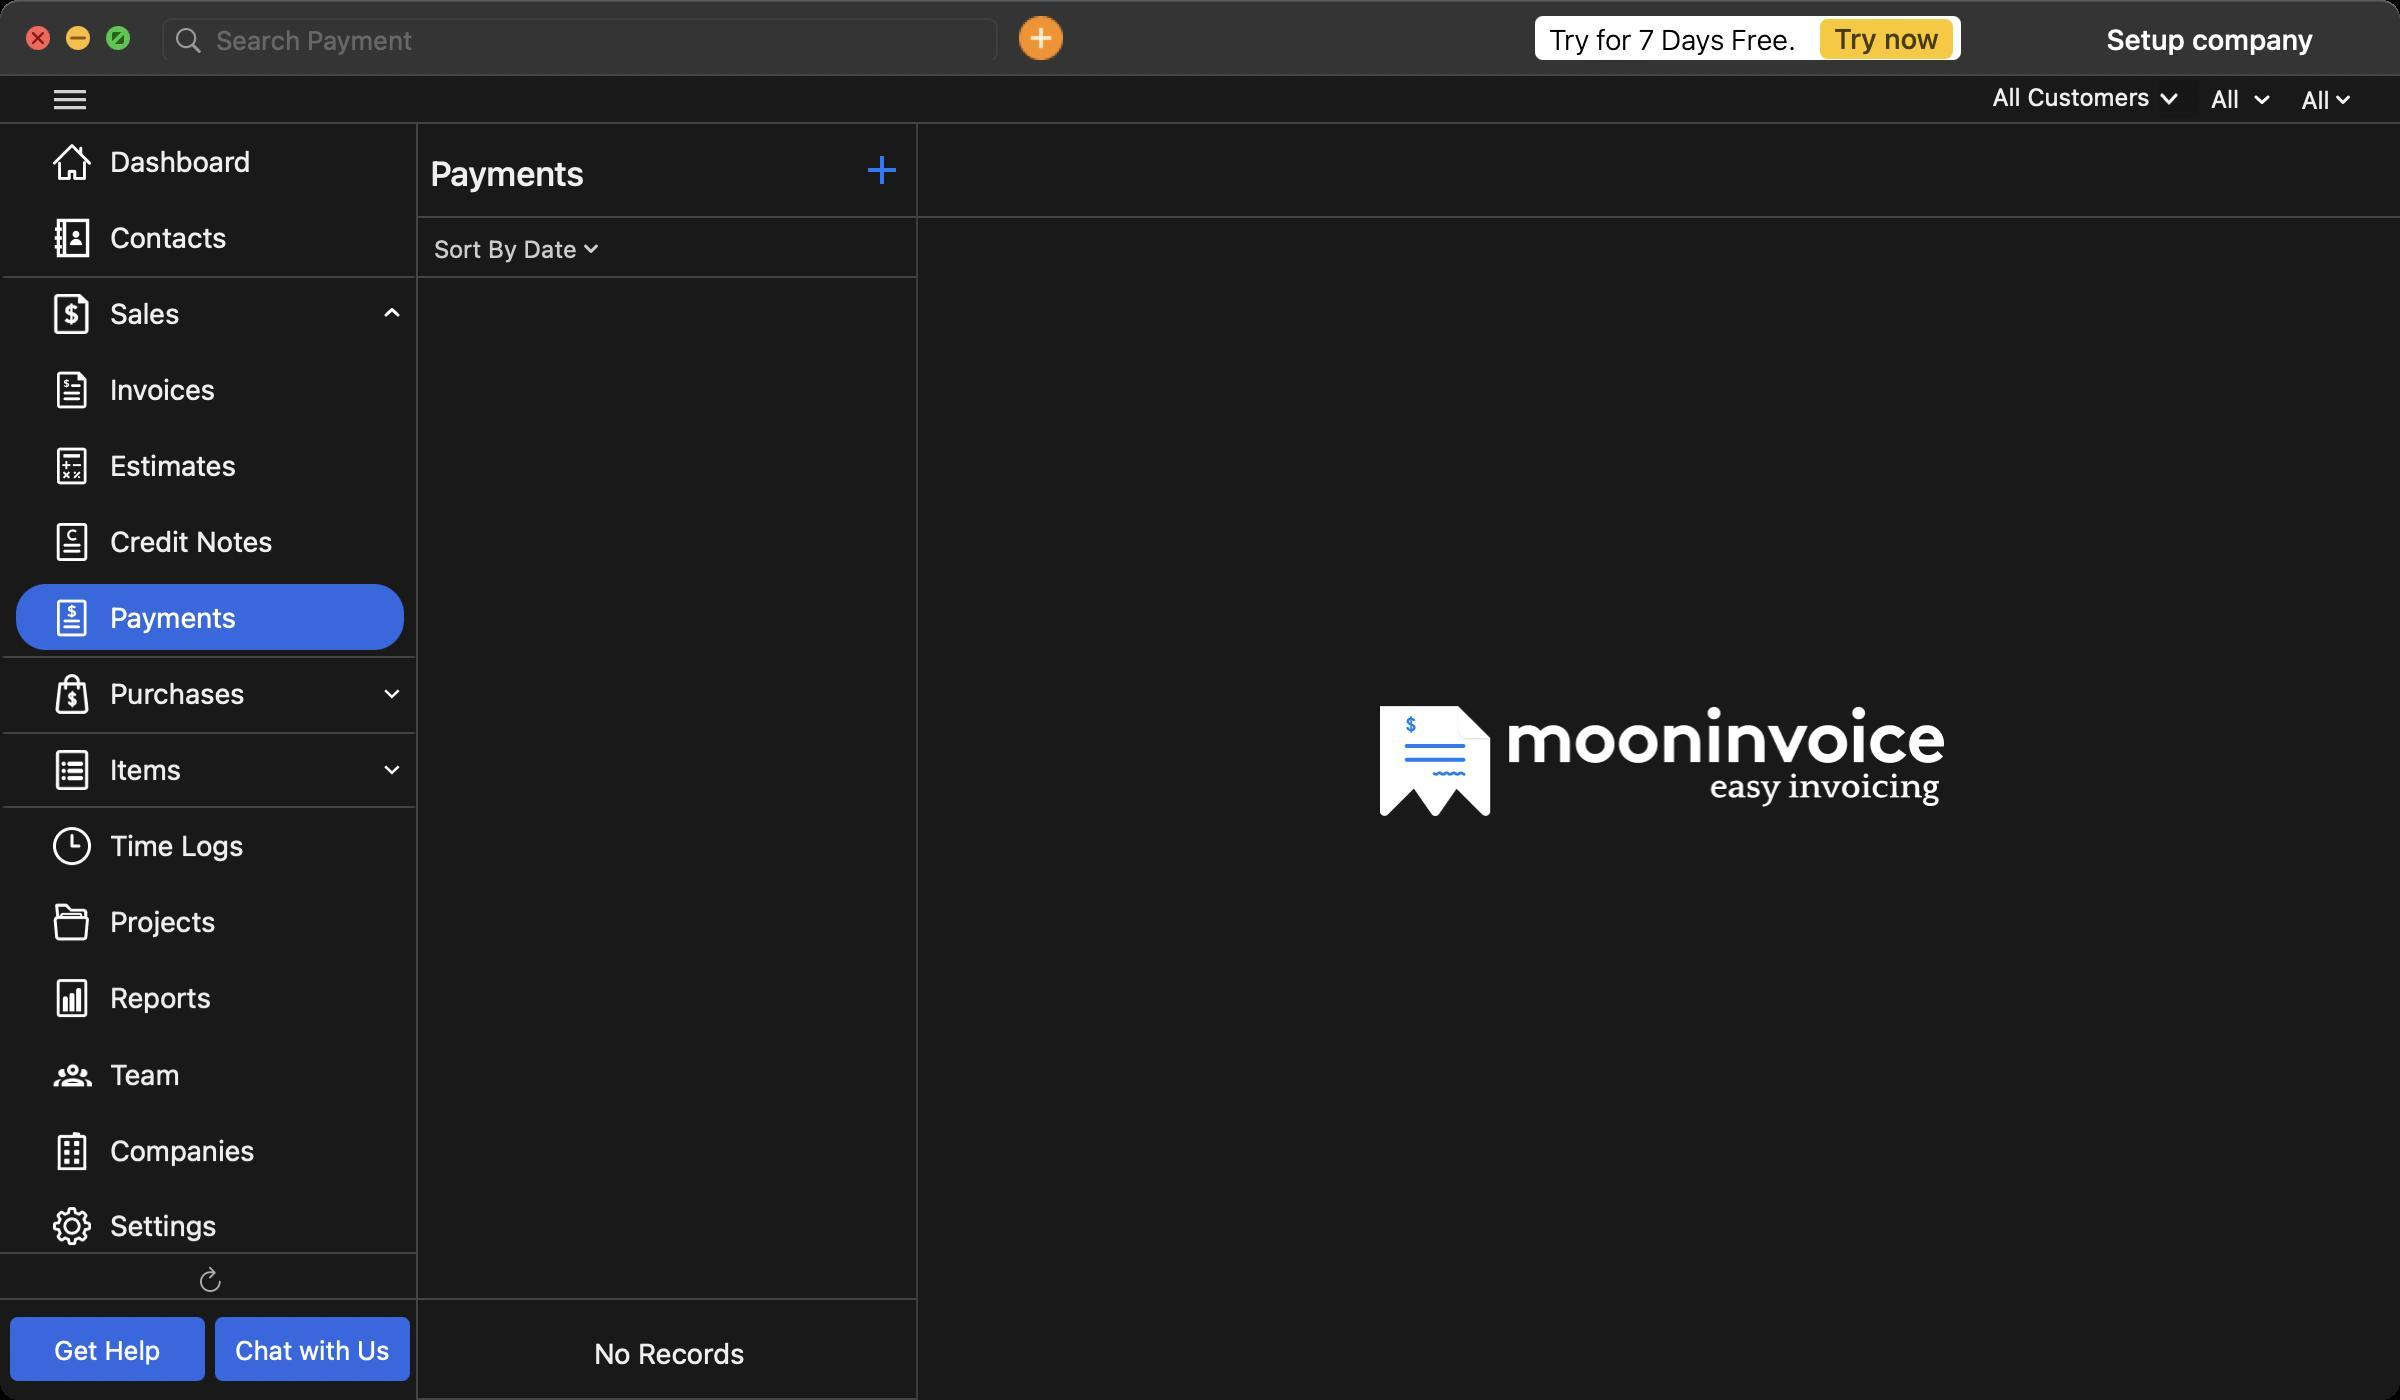
Accessibility tree:
{"name": "Moon_Invoice", "role": "AXWindow", "description": null, "role_description": "standard window", "value": null, "position": "257.00;102.00", "size": "1200;700", "children": [{"name": null, "role": "AXGroup", "description": null, "role_description": "group", "value": null, "position": "0.00;61.00", "size": "210;5", "children": []}, {"name": null, "role": "AXScrollArea", "description": null, "role_description": "scroll area", "value": null, "position": "0.00;62.00", "size": "210;568", "children": [{"name": null, "role": "AXTable", "description": null, "role_description": "table", "value": null, "position": "0.00;62.00", "size": "210;570", "children": [{"name": null, "role": "AXRow", "description": null, "role_description": "table row", "value": null, "position": "0.00;62.00", "size": "210;38", "children": [{"name": null, "role": "AXCell", "description": null, "role_description": "cell", "value": null, "position": "1.00;62.00", "size": "207;38", "children": [{"name": null, "role": "AXGroup", "description": null, "role_description": "group", "value": null, "position": "8.00;64.00", "size": "194;33", "children": [{"name": null, "role": "AXStaticText", "description": null, "role_description": "text", "value": "Dashboard", "position": "53.00;71.00", "size": "143;19", "children": []}, {"name": null, "role": "AXImage", "description": "iconLeft home White", "role_description": "image", "value": null, "position": "26.00;71.00", "size": "20;20", "children": []}]}]}]}, {"name": null, "role": "AXRow", "description": null, "role_description": "table row", "value": null, "position": "0.00;100.00", "size": "210;38", "children": [{"name": null, "role": "AXCell", "description": null, "role_description": "cell", "value": null, "position": "1.00;100.00", "size": "207;38", "children": [{"name": null, "role": "AXGroup", "description": null, "role_description": "group", "value": null, "position": "8.00;102.00", "size": "194;33", "children": [{"name": null, "role": "AXStaticText", "description": null, "role_description": "text", "value": "Contacts", "position": "53.00;109.00", "size": "143;19", "children": []}, {"name": null, "role": "AXImage", "description": "iconLeft contacts White", "role_description": "image", "value": null, "position": "26.00;109.00", "size": "20;20", "children": []}]}]}]}, {"name": null, "role": "AXRow", "description": null, "role_description": "table row", "value": null, "position": "0.00;138.00", "size": "210;38", "children": [{"name": null, "role": "AXCell", "description": null, "role_description": "cell", "value": null, "position": "1.00;138.00", "size": "207;38", "children": [{"name": null, "role": "AXGroup", "description": null, "role_description": "group", "value": null, "position": "-1.00;138.00", "size": "211;1", "children": []}, {"name": null, "role": "AXGroup", "description": null, "role_description": "group", "value": null, "position": "8.00;140.00", "size": "194;33", "children": [{"name": null, "role": "AXStaticText", "description": null, "role_description": "text", "value": "Sales", "position": "53.00;147.00", "size": "143;19", "children": []}, {"name": null, "role": "AXImage", "description": "iconLeft Sales White", "role_description": "image", "value": null, "position": "26.00;147.00", "size": "20;20", "children": []}]}, {"name": null, "role": "AXImage", "description": "up arrow white", "role_description": "image", "value": null, "position": "183.00;144.50", "size": "25;25", "children": []}]}]}, {"name": null, "role": "AXRow", "description": null, "role_description": "table row", "value": null, "position": "0.00;176.00", "size": "210;38", "children": [{"name": null, "role": "AXCell", "description": null, "role_description": "cell", "value": null, "position": "1.00;176.00", "size": "207;38", "children": [{"name": null, "role": "AXGroup", "description": null, "role_description": "group", "value": null, "position": "8.00;178.00", "size": "194;33", "children": [{"name": null, "role": "AXStaticText", "description": null, "role_description": "text", "value": "Invoices", "position": "53.00;185.00", "size": "143;19", "children": []}, {"name": null, "role": "AXImage", "description": "iconLeft invoice White", "role_description": "image", "value": null, "position": "26.00;185.00", "size": "20;20", "children": []}]}]}]}, {"name": null, "role": "AXRow", "description": null, "role_description": "table row", "value": null, "position": "0.00;214.00", "size": "210;38", "children": [{"name": null, "role": "AXCell", "description": null, "role_description": "cell", "value": null, "position": "1.00;214.00", "size": "207;38", "children": [{"name": null, "role": "AXGroup", "description": null, "role_description": "group", "value": null, "position": "8.00;216.00", "size": "194;33", "children": [{"name": null, "role": "AXStaticText", "description": null, "role_description": "text", "value": "Estimates", "position": "53.00;223.00", "size": "143;19", "children": []}, {"name": null, "role": "AXImage", "description": "iconLeft estimate White", "role_description": "image", "value": null, "position": "26.00;223.00", "size": "20;20", "children": []}]}]}]}, {"name": null, "role": "AXRow", "description": null, "role_description": "table row", "value": null, "position": "0.00;252.00", "size": "210;38", "children": [{"name": null, "role": "AXCell", "description": null, "role_description": "cell", "value": null, "position": "1.00;252.00", "size": "207;38", "children": [{"name": null, "role": "AXGroup", "description": null, "role_description": "group", "value": null, "position": "8.00;254.00", "size": "194;33", "children": [{"name": null, "role": "AXStaticText", "description": null, "role_description": "text", "value": "Credit Notes", "position": "53.00;261.00", "size": "143;19", "children": []}, {"name": null, "role": "AXImage", "description": "iconLeft credit notes White", "role_description": "image", "value": null, "position": "26.00;261.00", "size": "20;20", "children": []}]}]}]}, {"name": null, "role": "AXRow", "description": null, "role_description": "table row", "value": null, "position": "0.00;290.00", "size": "210;38", "children": [{"name": null, "role": "AXCell", "description": null, "role_description": "cell", "value": null, "position": "1.00;290.00", "size": "207;38", "children": [{"name": null, "role": "AXGroup", "description": null, "role_description": "group", "value": null, "position": "8.00;292.00", "size": "194;33", "children": [{"name": null, "role": "AXStaticText", "description": null, "role_description": "text", "value": "Payments", "position": "53.00;299.00", "size": "143;19", "children": []}, {"name": null, "role": "AXImage", "description": "iconLeft payments White", "role_description": "image", "value": null, "position": "26.00;299.00", "size": "20;20", "children": []}]}]}]}, {"name": null, "role": "AXRow", "description": null, "role_description": "table row", "value": null, "position": "0.00;328.00", "size": "210;38", "children": [{"name": null, "role": "AXCell", "description": null, "role_description": "cell", "value": null, "position": "1.00;328.00", "size": "207;38", "children": [{"name": null, "role": "AXGroup", "description": null, "role_description": "group", "value": null, "position": "-1.00;328.00", "size": "211;1", "children": []}, {"name": null, "role": "AXGroup", "description": null, "role_description": "group", "value": null, "position": "8.00;330.00", "size": "194;33", "children": [{"name": null, "role": "AXStaticText", "description": null, "role_description": "text", "value": "Purchases", "position": "53.00;337.00", "size": "143;19", "children": []}, {"name": null, "role": "AXImage", "description": "iconLeft Purchases White", "role_description": "image", "value": null, "position": "26.00;337.00", "size": "20;20", "children": []}]}, {"name": null, "role": "AXImage", "description": "down arrow White", "role_description": "image", "value": null, "position": "183.00;334.50", "size": "25;25", "children": []}]}]}, {"name": null, "role": "AXRow", "description": null, "role_description": "table row", "value": null, "position": "0.00;366.00", "size": "210;0", "children": [{"name": null, "role": "AXCell", "description": null, "role_description": "cell", "value": null, "position": "1.00;366.00", "size": "207;0", "children": [{"name": null, "role": "AXGroup", "description": null, "role_description": "group", "value": null, "position": "8.00;368.01", "size": "194;0", "children": [{"name": null, "role": "AXStaticText", "description": null, "role_description": "text", "value": "Purchase Orders", "position": "53.00;375.01", "size": "143;19", "children": []}, {"name": null, "role": "AXImage", "description": "iconLeft purchase order White", "role_description": "image", "value": null, "position": "26.00;375.01", "size": "20;20", "children": []}]}]}]}, {"name": null, "role": "AXRow", "description": null, "role_description": "table row", "value": null, "position": "0.00;366.01", "size": "210;0", "children": [{"name": null, "role": "AXCell", "description": null, "role_description": "cell", "value": null, "position": "1.00;366.01", "size": "207;0", "children": [{"name": null, "role": "AXGroup", "description": null, "role_description": "group", "value": null, "position": "8.00;368.02", "size": "194;0", "children": [{"name": null, "role": "AXStaticText", "description": null, "role_description": "text", "value": "Expenses", "position": "53.00;375.02", "size": "143;19", "children": []}, {"name": null, "role": "AXImage", "description": "iconLeft expenses White", "role_description": "image", "value": null, "position": "26.00;375.02", "size": "20;20", "children": []}]}]}]}, {"name": null, "role": "AXRow", "description": null, "role_description": "table row", "value": null, "position": "0.00;366.02", "size": "210;38", "children": [{"name": null, "role": "AXCell", "description": null, "role_description": "cell", "value": null, "position": "1.00;366.02", "size": "207;38", "children": [{"name": null, "role": "AXGroup", "description": null, "role_description": "group", "value": null, "position": "-1.00;366.02", "size": "211;1", "children": []}, {"name": null, "role": "AXGroup", "description": null, "role_description": "group", "value": null, "position": "8.00;368.02", "size": "194;33", "children": [{"name": null, "role": "AXStaticText", "description": null, "role_description": "text", "value": "Items", "position": "53.00;375.02", "size": "143;19", "children": []}, {"name": null, "role": "AXImage", "description": "iconLeft Items White", "role_description": "image", "value": null, "position": "26.00;375.02", "size": "20;20", "children": []}]}, {"name": null, "role": "AXImage", "description": "down arrow White", "role_description": "image", "value": null, "position": "183.00;372.52", "size": "25;25", "children": []}, {"name": null, "role": "AXGroup", "description": null, "role_description": "group", "value": null, "position": "-1.00;403.02", "size": "211;1", "children": []}]}]}, {"name": null, "role": "AXRow", "description": null, "role_description": "table row", "value": null, "position": "0.00;404.02", "size": "210;0", "children": [{"name": null, "role": "AXCell", "description": null, "role_description": "cell", "value": null, "position": "1.00;404.02", "size": "207;0", "children": [{"name": null, "role": "AXGroup", "description": null, "role_description": "group", "value": null, "position": "8.00;406.03", "size": "194;0", "children": [{"name": null, "role": "AXStaticText", "description": null, "role_description": "text", "value": "Products", "position": "53.00;413.03", "size": "143;19", "children": []}, {"name": null, "role": "AXImage", "description": "iconLeft product White", "role_description": "image", "value": null, "position": "26.00;413.03", "size": "20;20", "children": []}]}]}]}, {"name": null, "role": "AXRow", "description": null, "role_description": "table row", "value": null, "position": "0.00;404.03", "size": "210;0", "children": [{"name": null, "role": "AXCell", "description": null, "role_description": "cell", "value": null, "position": "1.00;404.03", "size": "207;0", "children": [{"name": null, "role": "AXGroup", "description": null, "role_description": "group", "value": null, "position": "8.00;406.04", "size": "194;0", "children": [{"name": null, "role": "AXStaticText", "description": null, "role_description": "text", "value": "Services", "position": "53.00;412.54", "size": "143;19", "children": []}, {"name": null, "role": "AXImage", "description": "iconLeft service White", "role_description": "image", "value": null, "position": "26.00;412.54", "size": "20;20", "children": []}]}, {"name": null, "role": "AXGroup", "description": null, "role_description": "group", "value": null, "position": "-1.00;403.04", "size": "211;1", "children": []}]}]}, {"name": null, "role": "AXRow", "description": null, "role_description": "table row", "value": null, "position": "0.00;404.04", "size": "210;38", "children": [{"name": null, "role": "AXCell", "description": null, "role_description": "cell", "value": null, "position": "1.00;404.04", "size": "207;38", "children": [{"name": null, "role": "AXGroup", "description": null, "role_description": "group", "value": null, "position": "8.00;406.04", "size": "194;33", "children": [{"name": null, "role": "AXStaticText", "description": null, "role_description": "text", "value": "Time Logs", "position": "53.00;413.04", "size": "143;19", "children": []}, {"name": null, "role": "AXImage", "description": "iconLeft timelogs White", "role_description": "image", "value": null, "position": "26.00;413.04", "size": "20;20", "children": []}]}]}]}, {"name": null, "role": "AXRow", "description": null, "role_description": "table row", "value": null, "position": "0.00;442.04", "size": "210;38", "children": [{"name": null, "role": "AXCell", "description": null, "role_description": "cell", "value": null, "position": "1.00;442.04", "size": "207;38", "children": [{"name": null, "role": "AXGroup", "description": null, "role_description": "group", "value": null, "position": "8.00;444.04", "size": "194;33", "children": [{"name": null, "role": "AXStaticText", "description": null, "role_description": "text", "value": "Projects", "position": "53.00;451.04", "size": "143;19", "children": []}, {"name": null, "role": "AXImage", "description": "iconLeft project White", "role_description": "image", "value": null, "position": "26.00;451.04", "size": "20;20", "children": []}]}]}]}, {"name": null, "role": "AXRow", "description": null, "role_description": "table row", "value": null, "position": "0.00;480.04", "size": "210;0", "children": [{"name": null, "role": "AXCell", "description": null, "role_description": "cell", "value": null, "position": "1.00;480.04", "size": "207;0", "children": [{"name": null, "role": "AXGroup", "description": null, "role_description": "group", "value": null, "position": "8.00;482.05", "size": "194;0", "children": [{"name": null, "role": "AXStaticText", "description": null, "role_description": "text", "value": "Taxes", "position": "53.00;488.55", "size": "143;19", "children": []}, {"name": null, "role": "AXImage", "description": "iconLeft taxes White", "role_description": "image", "value": null, "position": "26.00;488.55", "size": "20;20", "children": []}]}]}]}, {"name": null, "role": "AXRow", "description": null, "role_description": "table row", "value": null, "position": "0.00;480.05", "size": "210;38", "children": [{"name": null, "role": "AXCell", "description": null, "role_description": "cell", "value": null, "position": "1.00;480.05", "size": "207;38", "children": [{"name": null, "role": "AXGroup", "description": null, "role_description": "group", "value": null, "position": "8.00;482.05", "size": "194;33", "children": [{"name": null, "role": "AXStaticText", "description": null, "role_description": "text", "value": "Reports", "position": "53.00;489.05", "size": "143;19", "children": []}, {"name": null, "role": "AXImage", "description": "iconLeft report White", "role_description": "image", "value": null, "position": "26.00;489.05", "size": "20;20", "children": []}]}]}]}, {"name": null, "role": "AXRow", "description": null, "role_description": "table row", "value": null, "position": "0.00;518.05", "size": "210;38", "children": [{"name": null, "role": "AXCell", "description": null, "role_description": "cell", "value": null, "position": "1.00;518.05", "size": "207;38", "children": [{"name": null, "role": "AXGroup", "description": null, "role_description": "group", "value": null, "position": "8.00;520.05", "size": "194;33", "children": [{"name": null, "role": "AXStaticText", "description": null, "role_description": "text", "value": "Team", "position": "53.00;527.55", "size": "143;19", "children": []}, {"name": null, "role": "AXImage", "description": "iconLeft team white", "role_description": "image", "value": null, "position": "26.00;527.55", "size": "20;20", "children": []}]}]}]}, {"name": null, "role": "AXRow", "description": null, "role_description": "table row", "value": null, "position": "0.00;556.05", "size": "210;38", "children": [{"name": null, "role": "AXCell", "description": null, "role_description": "cell", "value": null, "position": "1.00;556.05", "size": "207;38", "children": [{"name": null, "role": "AXGroup", "description": null, "role_description": "group", "value": null, "position": "8.00;558.05", "size": "194;33", "children": [{"name": null, "role": "AXStaticText", "description": null, "role_description": "text", "value": "Companies", "position": "53.00;565.55", "size": "143;19", "children": []}, {"name": null, "role": "AXImage", "description": "iconLeft cmpnyInfo White", "role_description": "image", "value": null, "position": "26.00;565.55", "size": "20;20", "children": []}]}]}]}, {"name": null, "role": "AXRow", "description": null, "role_description": "table row", "value": null, "position": "0.00;594.05", "size": "210;38", "children": [{"name": null, "role": "AXCell", "description": null, "role_description": "cell", "value": null, "position": "1.00;594.05", "size": "207;38", "children": [{"name": null, "role": "AXGroup", "description": null, "role_description": "group", "value": null, "position": "8.00;596.05", "size": "194;33", "children": [{"name": null, "role": "AXStaticText", "description": null, "role_description": "text", "value": "Settings", "position": "53.00;603.05", "size": "143;19", "children": []}, {"name": null, "role": "AXImage", "description": "iconLeft setting White", "role_description": "image", "value": null, "position": "26.00;603.05", "size": "20;20", "children": []}]}]}]}, {"name": null, "role": "AXColumn", "description": null, "role_description": "column", "value": null, "position": "0.00;62.00", "size": "210;570", "children": []}]}, {"name": null, "role": "AXScrollBar", "description": null, "role_description": "scroll bar", "value": 0.0, "position": "194.00;62.00", "size": "16;568", "children": [{"name": null, "role": "AXValueIndicator", "description": null, "role_description": "value indicator", "value": 0.0, "position": "198.00;63.00", "size": "12;564", "children": []}, {"name": null, "role": "AXButton", "description": null, "role_description": "increment arrow button", "value": null, "position": "194.00;62.00", "size": "0;0", "children": []}, {"name": null, "role": "AXButton", "description": null, "role_description": "decrement arrow button", "value": null, "position": "194.00;62.00", "size": "0;0", "children": []}, {"name": null, "role": "AXButton", "description": null, "role_description": "increment page button", "value": null, "position": "198.00;627.00", "size": "12;3", "children": []}, {"name": null, "role": "AXButton", "description": null, "role_description": "decrement page button", "value": null, "position": "198.00;62.00", "size": "12;1", "children": []}]}]}, {"name": null, "role": "AXGroup", "description": null, "role_description": "group", "value": null, "position": "0.00;626.00", "size": "210;23", "children": [{"name": "", "role": "AXButton", "description": "refresh", "role_description": "button", "value": null, "position": "85.00;625.00", "size": "40;30", "children": []}, {"name": null, "role": "AXStaticText", "description": null, "role_description": "text", "value": "Label", "position": "0.00;626.00", "size": "210;1", "children": []}]}, {"name": null, "role": "AXGroup", "description": null, "role_description": "group", "value": null, "position": "0.00;649.00", "size": "210;51", "children": [{"name": null, "role": "AXStaticText", "description": null, "role_description": "text", "value": "Label", "position": "0.00;649.00", "size": "210;1", "children": []}, {"name": "Get_Help", "role": "AXButton", "description": null, "role_description": "button", "value": null, "position": "5.00;658.50", "size": "98;32", "children": []}, {"name": "Chat_with_Us", "role": "AXButton", "description": null, "role_description": "button", "value": null, "position": "107.50;658.50", "size": "98;32", "children": []}]}, {"name": null, "role": "AXSplitGroup", "description": null, "role_description": "split group", "value": null, "position": "208.00;62.00", "size": "992;638", "children": [{"name": null, "role": "AXScrollArea", "description": null, "role_description": "scroll area", "value": null, "position": "208.00;138.00", "size": "251;512", "children": [{"name": null, "role": "AXTable", "description": null, "role_description": "table", "value": null, "position": "209.00;139.00", "size": "249;510", "children": [{"name": null, "role": "AXColumn", "description": null, "role_description": "column", "value": null, "position": "209.00;139.00", "size": "249;510", "children": []}]}]}, {"name": "", "role": "AXButton", "description": null, "role_description": "button", "value": null, "position": "433.00;77.00", "size": "16;16", "children": []}, {"name": "Sort_By_Date", "role": "AXMenuButton", "description": null, "role_description": "menu button", "value": null, "position": "209.00;116.00", "size": "96;16", "children": []}, {"name": null, "role": "AXStaticText", "description": null, "role_description": "text", "value": "", "position": "208.00;108.00", "size": "251;1", "children": []}, {"name": null, "role": "AXStaticText", "description": null, "role_description": "text", "value": "Payments", "position": "213.00;76.00", "size": "219;21", "children": []}, {"name": null, "role": "AXStaticText", "description": null, "role_description": "text", "value": "No Records", "position": "295.00;667.00", "size": "80;18", "children": []}, {"name": null, "role": "AXStaticText", "description": null, "role_description": "text", "value": "", "position": "211.00;674.00", "size": "245;18", "children": []}, {"name": "", "role": "AXButton", "description": null, "role_description": "button", "value": null, "position": "208.00;651.00", "size": "251;50", "children": []}, {"name": null, "role": "AXSplitter", "description": null, "role_description": "splitter", "value": 250.0, "position": "458.00;62.00", "size": "1;638", "children": []}, {"name": null, "role": "AXImage", "description": "MIPro OSX 256 White", "role_description": "image", "value": null, "position": "458.00;61.00", "size": "743;639", "children": []}, {"name": null, "role": "AXImage", "description": "", "role_description": "image", "value": null, "position": "458.00;61.00", "size": "743;48", "children": []}]}, {"name": "", "role": "AXButton", "description": null, "role_description": "button", "value": null, "position": "27.00;45.00", "size": "16;10", "children": []}, {"name": "All", "role": "AXMenuButton", "description": null, "role_description": "menu button", "value": null, "position": "1142.00;42.00", "size": "39;15", "children": []}, {"name": "All", "role": "AXButton", "description": null, "role_description": "button", "value": null, "position": "1105.50;38.00", "size": "30;22", "children": []}, {"name": null, "role": "AXComboBox", "description": null, "role_description": "combo box", "value": "All Customers", "position": "981.00;39.00", "size": "122;19", "children": [{"name": "", "role": "AXButton", "description": null, "role_description": "button", "value": null, "position": "1081.00;37.00", "size": "28;23", "children": []}]}, {"name": null, "role": "AXImage", "description": "popup downN", "role_description": "image", "value": null, "position": "1079.50;40.00", "size": "20;20", "children": []}, {"name": null, "role": "AXToolbar", "description": null, "role_description": "toolbar", "value": null, "position": "0.00;0.00", "size": "1200;38", "children": [{"name": null, "role": "AXGroup", "description": null, "role_description": "group", "value": null, "position": "76.00;0.00", "size": "428;38", "children": [{"name": null, "role": "AXGroup", "description": null, "role_description": "group", "value": null, "position": "80.00;8.00", "size": "420;22", "children": [{"name": null, "role": "AXTextField", "description": null, "role_description": "search text field", "value": "", "position": "80.00;8.00", "size": "420;25", "children": [{"name": "", "role": "AXButton", "description": "search", "role_description": "button", "value": null, "position": "82.00;9.00", "size": "25;22", "children": []}]}]}]}, {"name": null, "role": "AXButton", "description": null, "role_description": "button", "value": null, "position": "504.00;0.00", "size": "33;38", "children": []}, {"name": null, "role": "AXGroup", "description": null, "role_description": "group", "value": null, "position": "763.00;0.00", "size": "222;38", "children": [{"name": null, "role": "AXGroup", "description": null, "role_description": "group", "value": null, "position": "767.50;8.00", "size": "213;22", "children": [{"name": null, "role": "AXStaticText", "description": null, "role_description": "text", "value": "Try for 7 Days Free.", "position": "770.50;10.00", "size": "132;18", "children": []}, {"name": null, "role": "AXStaticText", "description": null, "role_description": "text", "value": "Try now", "position": "910.00;9.50", "size": "66;20", "children": []}, {"name": "", "role": "AXButton", "description": null, "role_description": "button", "value": null, "position": "767.50;6.00", "size": "215;24", "children": []}]}]}, {"name": null, "role": "AXGroup", "description": null, "role_description": "group", "value": null, "position": "1009.00;0.00", "size": "187;38", "children": [{"name": null, "role": "AXGroup", "description": null, "role_description": "group", "value": null, "position": "1013.00;1.50", "size": "179;35", "children": [{"name": null, "role": "AXStaticText", "description": null, "role_description": "text", "value": "Setup company", "position": "1041.00;10.00", "size": "128;18", "children": []}, {"name": "", "role": "AXButton", "description": null, "role_description": "button", "value": null, "position": "1013.00;-0.50", "size": "179;37", "children": []}]}]}]}, {"name": null, "role": "AXButton", "description": null, "role_description": "close button", "value": null, "position": "12.00;11.00", "size": "14;16", "children": []}, {"name": null, "role": "AXButton", "description": null, "role_description": "full screen button", "value": null, "position": "52.00;11.00", "size": "14;16", "children": [{"name": null, "role": "AXGroup", "description": null, "role_description": "group", "value": null, "position": "52.00;11.00", "size": "14;16", "children": [{"name": null, "role": "AXGroup", "description": null, "role_description": "group", "value": null, "position": "52.00;11.00", "size": "14;16", "children": []}]}]}, {"name": null, "role": "AXButton", "description": null, "role_description": "minimize button", "value": null, "position": "32.00;11.00", "size": "14;16", "children": []}]}